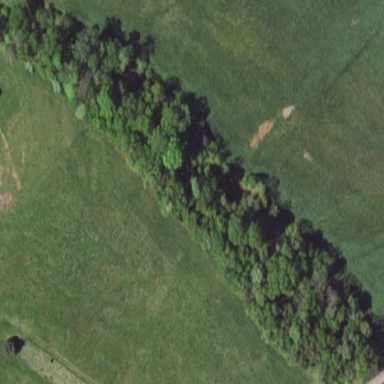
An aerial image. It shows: Serene woodland landscape.